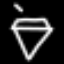
Label: diamond